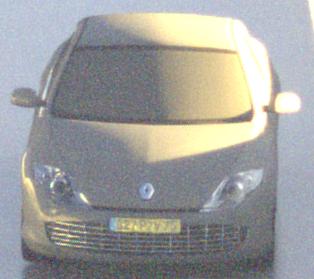
Make: Renault
Model: Laguna Coupé TCe 170
Detailed model: Laguna (III) Coupé
Model produced from: 2010/11
Model produced until: 2011/05
Doors: 2
Color: gray
Road condition: wet road
Daytime: sunrise or sunset
Contrast: high contrast